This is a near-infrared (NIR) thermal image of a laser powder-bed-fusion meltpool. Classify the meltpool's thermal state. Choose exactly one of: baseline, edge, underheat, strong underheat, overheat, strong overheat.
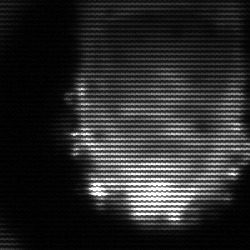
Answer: baseline